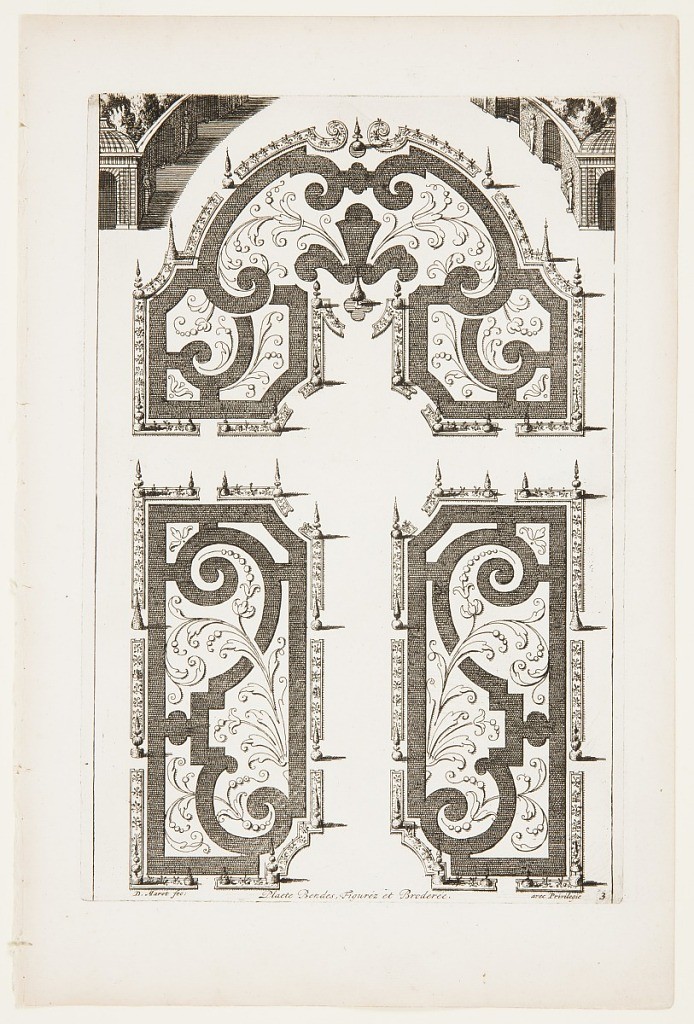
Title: Plaete Bendes, Figuréz et Broderée, in Nouveaux Livre de Parterres contenant 24 pensséz diferantes (New Book Containing 24 Different Variations for Garden Beds)
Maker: Daniel Marot, French, active in the Netherlands and England, 1661–1752
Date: ca. 1700
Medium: Etching and engraving on white laid paper
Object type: Print
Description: Landscape architecture design for garden.